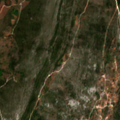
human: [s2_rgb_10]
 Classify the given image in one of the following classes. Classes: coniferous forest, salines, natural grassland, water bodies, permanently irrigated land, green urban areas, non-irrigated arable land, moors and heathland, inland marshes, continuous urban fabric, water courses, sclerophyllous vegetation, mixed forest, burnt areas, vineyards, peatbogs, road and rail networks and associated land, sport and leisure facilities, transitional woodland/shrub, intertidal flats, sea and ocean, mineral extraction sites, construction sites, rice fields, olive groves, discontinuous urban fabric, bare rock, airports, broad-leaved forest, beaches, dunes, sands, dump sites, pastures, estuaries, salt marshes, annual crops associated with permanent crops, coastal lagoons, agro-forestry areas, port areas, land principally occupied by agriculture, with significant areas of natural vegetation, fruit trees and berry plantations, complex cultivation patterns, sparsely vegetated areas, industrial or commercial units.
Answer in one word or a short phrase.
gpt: complex cultivation patterns, land principally occupied by agriculture, with significant areas of natural vegetation, natural grassland, sclerophyllous vegetation, transitional woodland/shrub